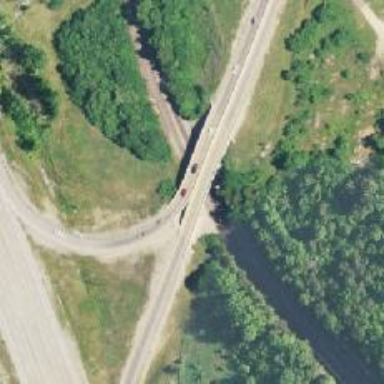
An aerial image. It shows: Trunk link highway passing over bridge.